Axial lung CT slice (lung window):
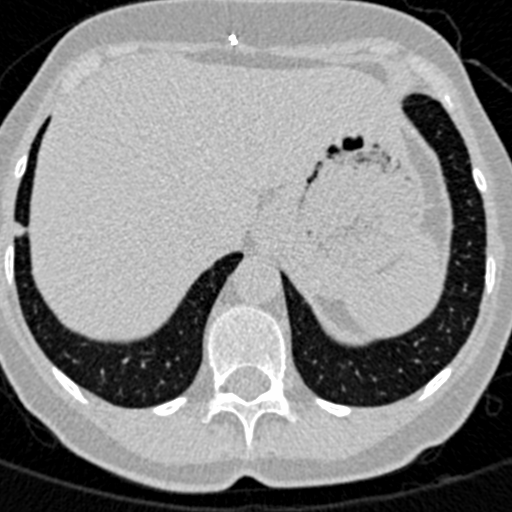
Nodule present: yes
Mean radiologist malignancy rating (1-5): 3